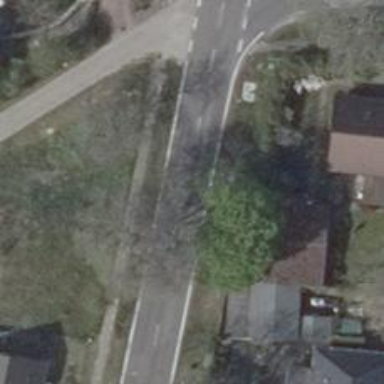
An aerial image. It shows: Secondary road with asphalt surface.